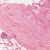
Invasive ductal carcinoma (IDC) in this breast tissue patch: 0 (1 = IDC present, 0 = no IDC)